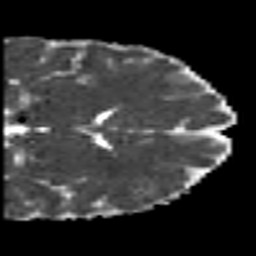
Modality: MD
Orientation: coronal
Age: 22
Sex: male
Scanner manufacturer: siemens
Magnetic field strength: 3 T
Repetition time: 7 s
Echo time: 0.0926 s